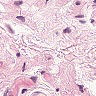
Metastatic tissue present: no